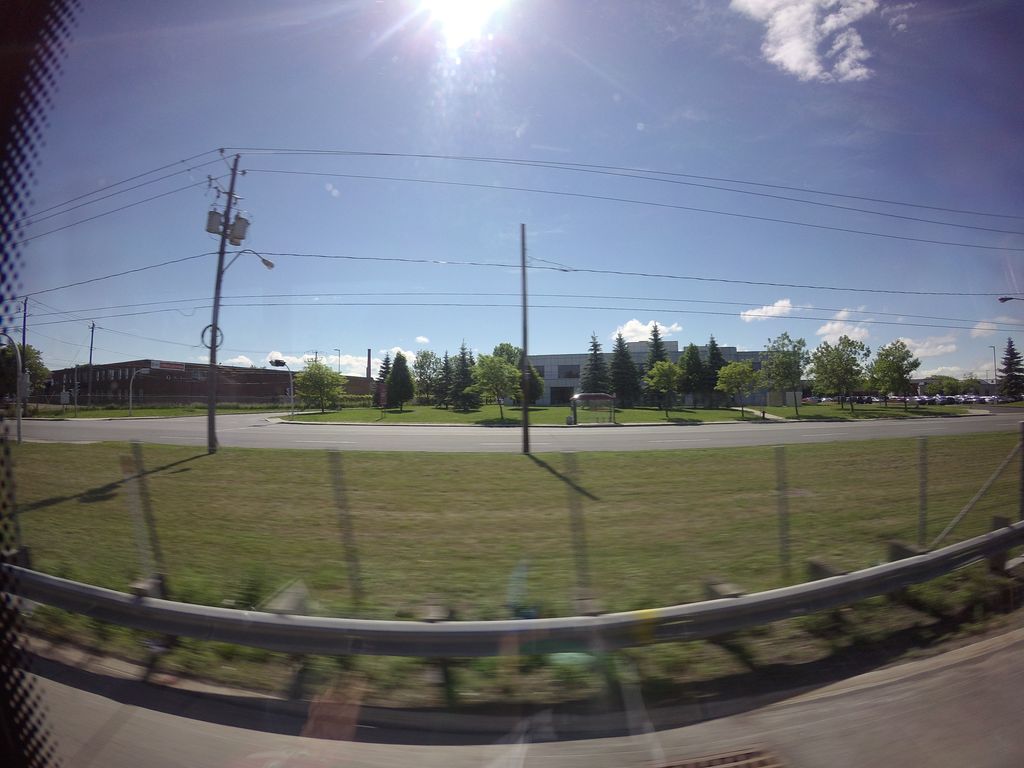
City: montreal